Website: lowes
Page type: cart
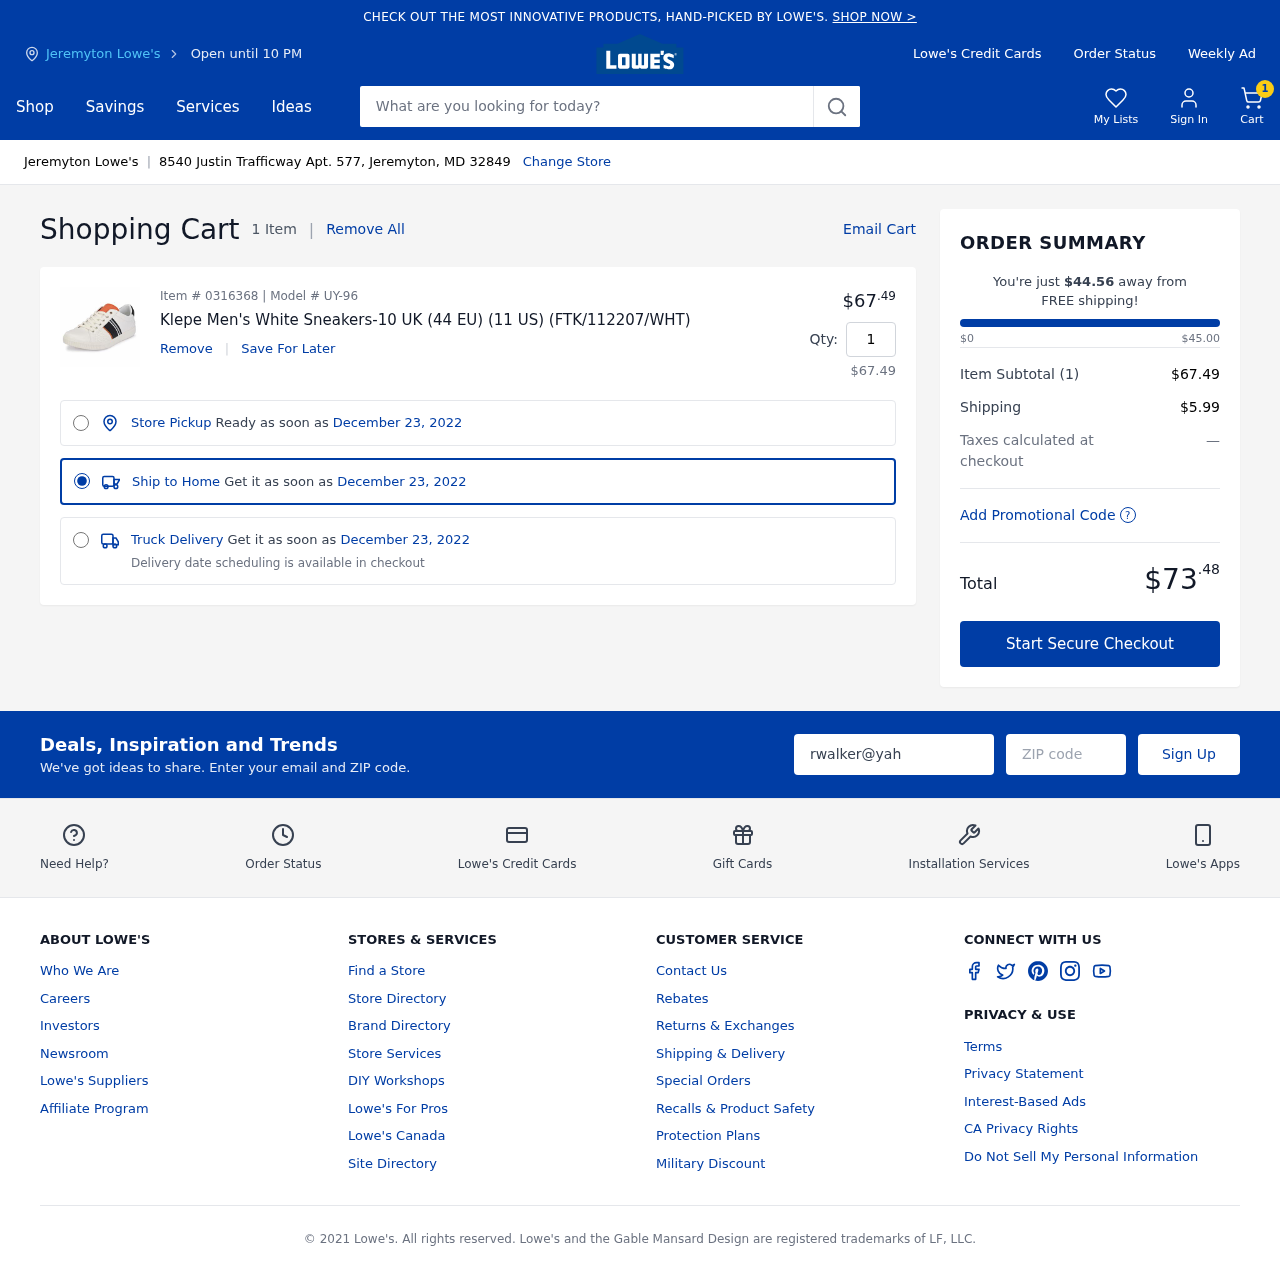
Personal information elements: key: PII_CITY
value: Jeremyton Lowe's
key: PII_EMAIL
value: rwalker@yahoo.com
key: PII_POSTCODE
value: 32849
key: PII_STREET
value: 8540 Justin Trafficway Apt. 577
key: PII_CITY_STATE_ZIP
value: Jeremyton, MD 32849
Product elements: key: PRODUCT1_NAME
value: Klepe Men's White Sneakers-10 UK (44 EU) (11 US) (FTK/112207/WHT)
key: PRODUCT1_PRICE
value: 67.49
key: PRODUCT1_QUANTITY
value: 1
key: PRODUCT1_SUBTOTAL
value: $67.49
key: PRODUCT_ITEM_NUMBER
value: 0316368
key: PRODUCT_MODEL_NUMBER
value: UY-96
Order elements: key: ORDER_NUM_ITEMS
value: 1
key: ORDER_NUM_ITEMS
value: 1 Item
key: ORDER_DELIVERY_DATE
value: December 23, 2022
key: ORDER_SUBTOTAL
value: $67.49
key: ORDER_SHIPPING_COST
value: $5.99
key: ORDER_TOTAL
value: $73.48
Search elements: key: HEADER_SEARCH
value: What are you looking for today?